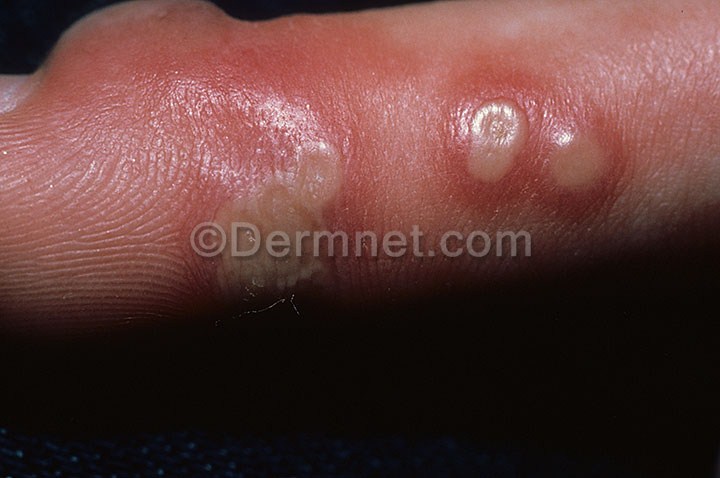
Disease: Warts Molluscum and other Viral Infections